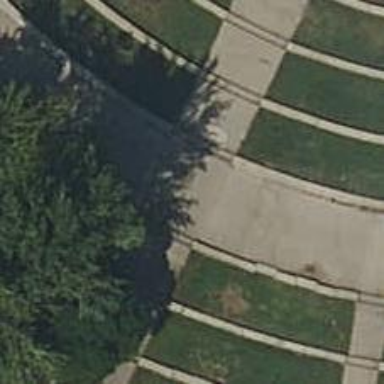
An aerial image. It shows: Set of concrete steps.